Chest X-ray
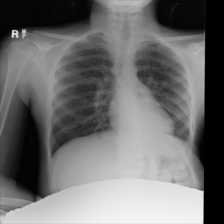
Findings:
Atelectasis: negative
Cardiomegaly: negative
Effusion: negative
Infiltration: negative
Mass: positive
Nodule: negative
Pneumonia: negative
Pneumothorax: negative
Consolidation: negative
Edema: negative
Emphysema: negative
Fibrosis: negative
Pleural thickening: negative
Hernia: negative